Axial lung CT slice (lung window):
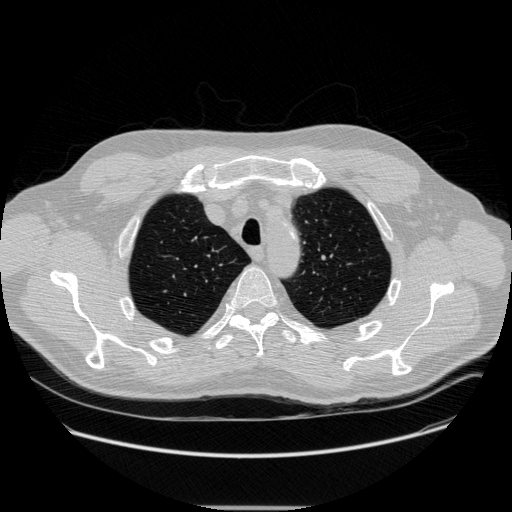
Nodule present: no